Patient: sex F, age 62
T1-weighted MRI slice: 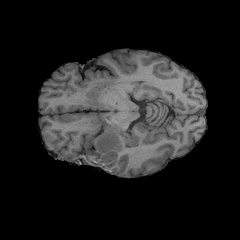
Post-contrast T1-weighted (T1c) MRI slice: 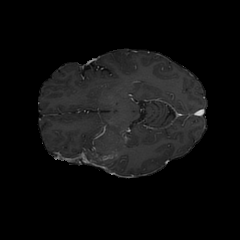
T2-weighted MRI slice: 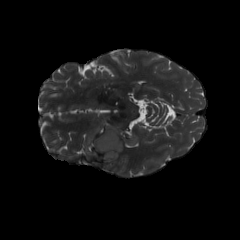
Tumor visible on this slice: yes
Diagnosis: Glioblastoma, IDH-wildtype
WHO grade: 4